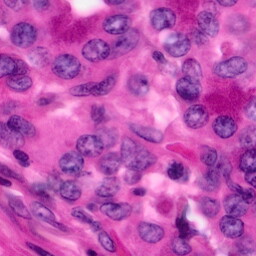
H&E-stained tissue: Pancreatic